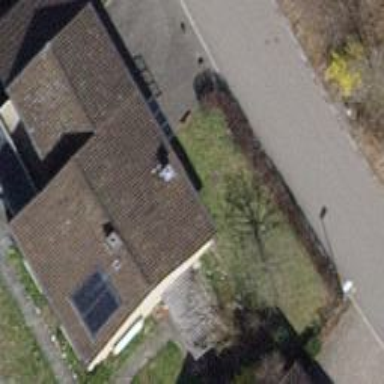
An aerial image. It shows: Detached building.